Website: lowes
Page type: customer-info-address
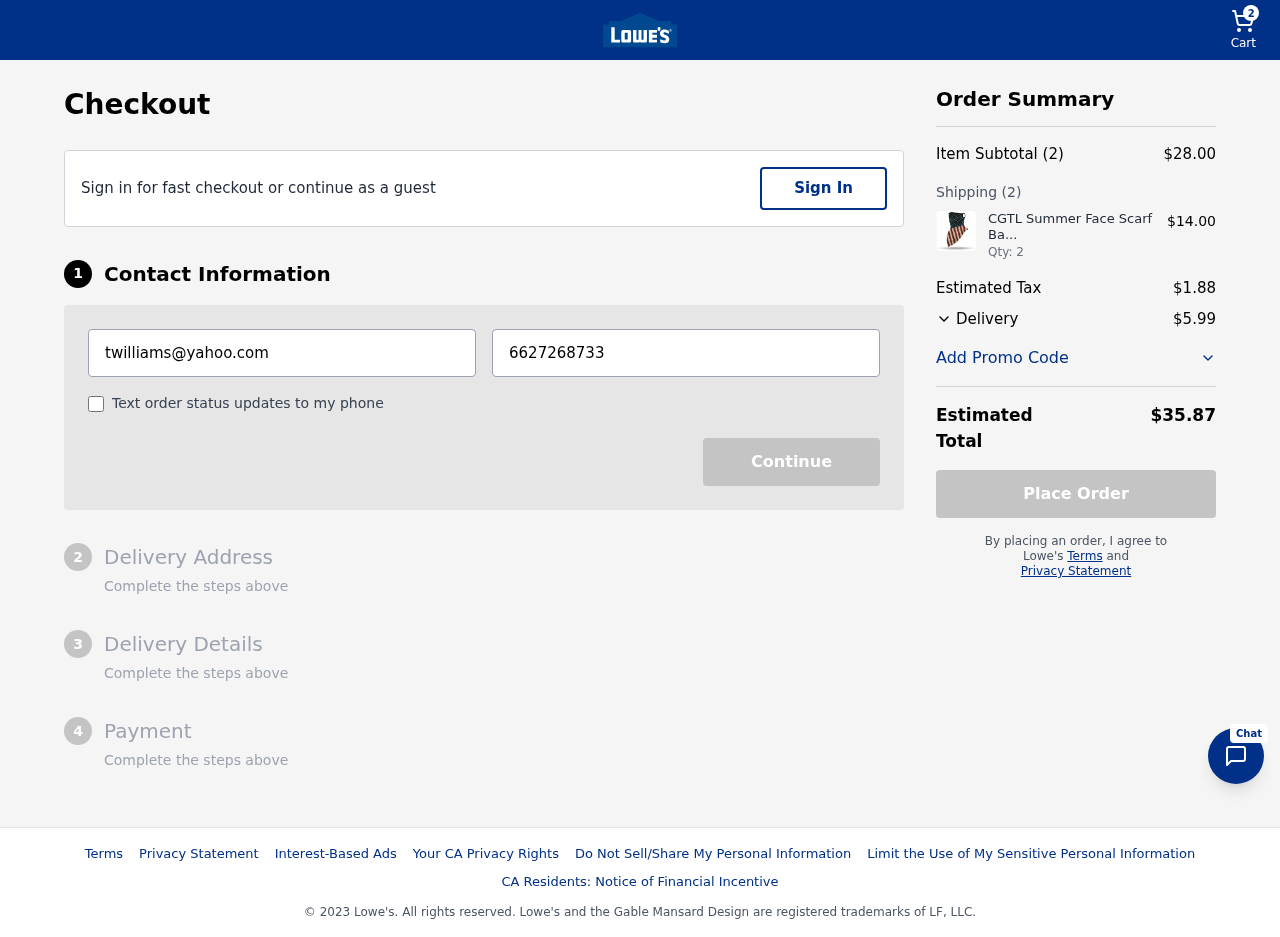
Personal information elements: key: PII_EMAIL
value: twilliams@yahoo.com
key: PII_PHONE
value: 6627268733
Product elements: key: PRODUCT1_NAME
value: CGTL Summer Face Scarf Bandana Ear Loops Cooling Mouth Mask with Ear Loops Reusable Face Covering Sh
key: PRODUCT1_PRICE
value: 14
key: PRODUCT1_QUANTITY
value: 2
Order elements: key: ORDER_NUM_ITEMS
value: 2
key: ORDER_SUBTOTAL
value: $28.00
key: ORDER_NUM_ITEMS2
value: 2
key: ORDER_TAX
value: $1.88
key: ORDER_SHIPPING_COST
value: $5.99
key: ORDER_TOTAL
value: $35.87